Question: I am trying to create a popup that opens similar to the window preview option in Windows 8 taskbar. Basically, when I click or hover on a button, it opens a popup with basic information just above the button. Here is an example.

Right now, I am able to open the popup at either the extreme left or extreme right side of the page, using the code below.
'''
<Frame x:Name="PopUpFrame" HorizontalAlignment="Left" Visibility="Hidden" Height="400" Margin="10,10,0,0" Grid.Row="1" VerticalAlignment="Bottom" Width="400" Source="/BasicApp;component/StandingOrderPopUp.xaml" NavigationUIVisibility="Hidden"/>
'''
I have 3 different buttons in the button bar, so I cannot set the fixed margin. I am trying to set the same in code but I am unable to get the absolute position and convert it to margin property. I am not sure, if there is a better solution either.
Edit:
Tried using popup but it doesn't open on button click.
'''
<Popup x:Name="PopUpFrame" Placement="Top" PlacementTarget="{Binding ElementName=StandingOrderButton}" Width="400" Height="400">
<DockPanel Background="#770081a7">
<Canvas DockPanel.Dock="Bottom" x:Name="PopupButtonBar" Height="50" VerticalAlignment="Bottom">
<Button Height="30" Width="125" HorizontalAlignment="Right" VerticalAlignment="Center" Canvas.Top="10" Content="CLOSE" Foreground="White" Background="#ff0081a7" BorderBrush="White" FontFamily="Trebuchet MS" Canvas.Left="10" />
</Canvas>
<Label Margin="5,0,0,0" HorizontalAlignment="Stretch" VerticalAlignment="Stretch" DockPanel.Dock="Top" Content="STANDING ORDERS" Foreground="#ffffffff"></Label>
<Grid DockPanel.Dock="Top">
<Border BorderThickness="2" BorderBrush="#FFff7a00"></Border>
<RichTextBox Margin="2" Foreground="#FF0081a7" FontFamily="Trebuchet MS" IsEnabled="False"/>
</Grid>
</DockPanel>
</Popup>
'''
And here is the event handler.
'''
Private Sub StandingOrder_Click(sender As Object, e As RoutedEventArgs)
PopUpFrame.Visibility = Windows.Visibility.Visible
End Sub
'''
Edit:
Never mind. I am an idiot. Instead of setting IsOpen property, I set the visibility. :(
It works perfectly, although, I had to copy the whole design from the separate page to this one. Still better than nothing. Only problem now is if I click on something else, I will have to write code to make sure popup is closed.
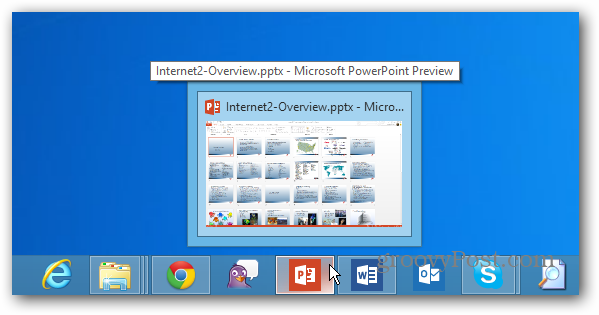
Answer: You can use a 'Popup' control, coupled with it's 'Placement' property to display your popup based on the current location of your buttons.
'''
<Popup Placement="Top" PlacementTarget="{Binding ElementName=yourButton}" ... />
'''
Inside your 'Popup', you can place your 'UserControl' or any content element which will act as the popup's content.
See <URL> for a tutorial on WPF Popup controls.